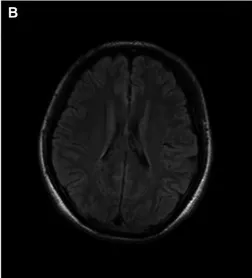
(A-C) Brain MRI of the patient in case 2 was normal (2 months after onset).
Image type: radiology (mri)